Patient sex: F
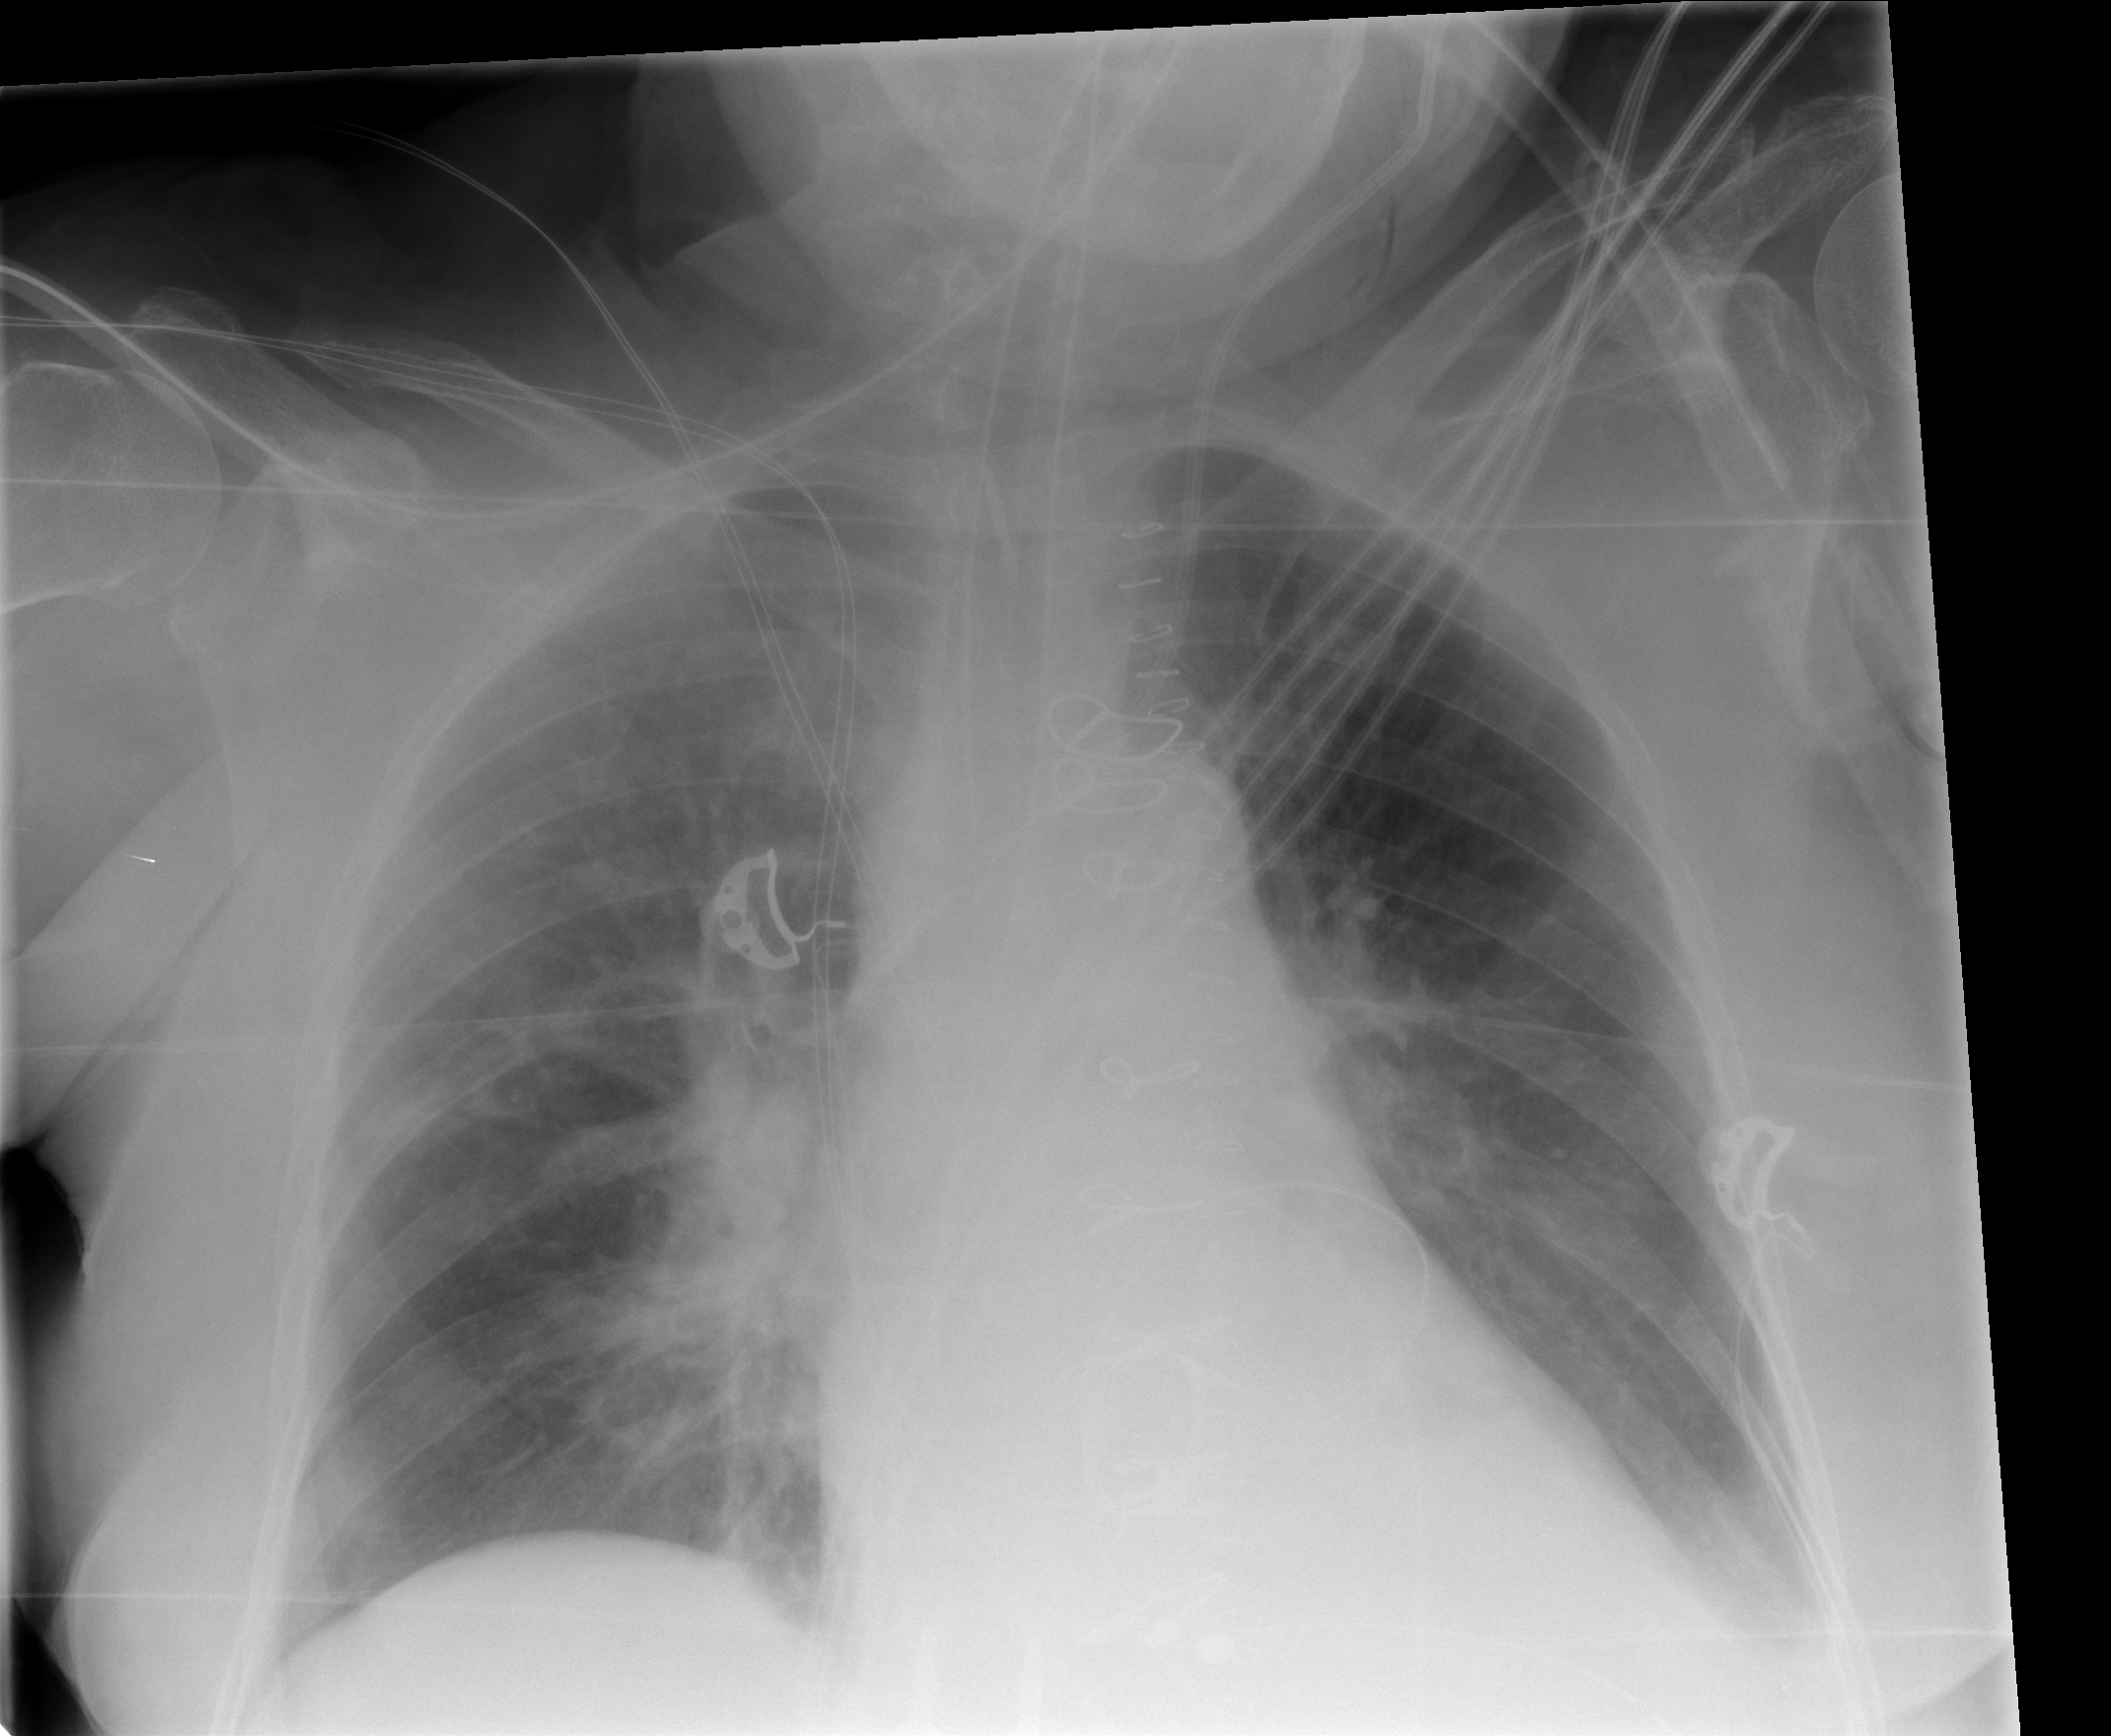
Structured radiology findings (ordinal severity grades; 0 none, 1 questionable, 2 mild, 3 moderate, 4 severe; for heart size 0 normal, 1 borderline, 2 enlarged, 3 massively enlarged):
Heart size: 0
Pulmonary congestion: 0
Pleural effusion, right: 0
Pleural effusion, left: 1
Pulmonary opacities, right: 2
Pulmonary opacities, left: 0
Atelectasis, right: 2
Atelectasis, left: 1